Field crop: maize
Growth stage: 2
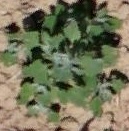
Species: chenopodium